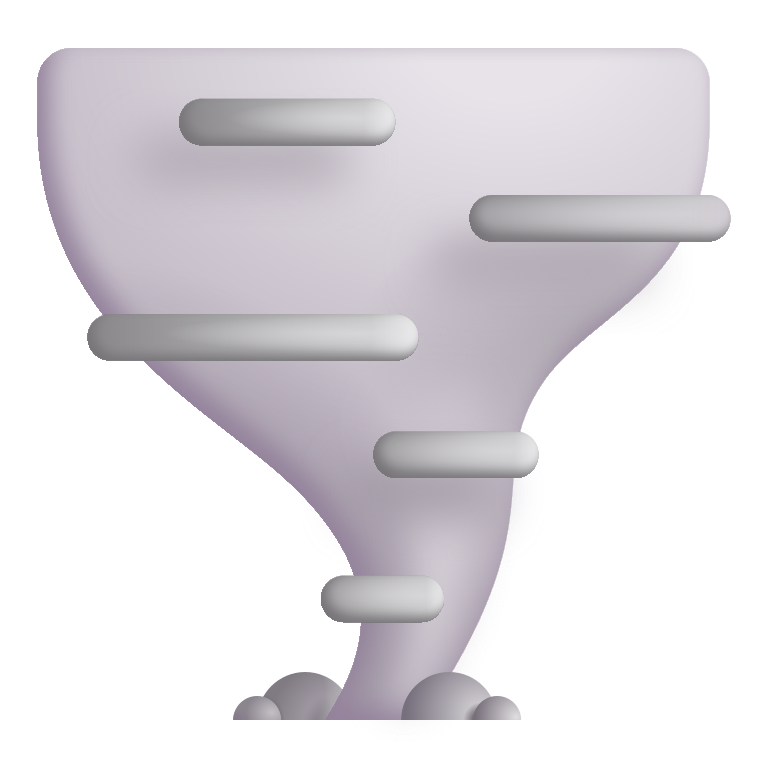
tornado color